Question: I've got an question about UIBezierPath.
For example I've got this path:

Now I want to have a color gradient from white to red. From left to right.
Here is my code:
'''
UIBezierPath *bezierPath;
bezierPath = [UIBezierPath bezierPathWithArcCenter:_center radius:_radius startAngle:((4 * angle)) endAngle:(((20) * angle)) clockwise:YES];
[bezierPath addLineToPoint:_center];
[bezierPath closePath];
UIColor *color = [UIColor colorWithHue:0/sectors saturation:1. brightness:1. alpha:1];
[color setFill];
[color setStroke];
[bezierPath fill];
[bezierPath stroke];
'''
Can anyone help me?
Edit 1:
I have this color wheel:
<URL>
'''
UIBezierPath *bezierPath;
for ( int i = 0; i < 360; i++) {
bezierPath = [UIBezierPath bezierPathWithArcCenter:_center radius:_radius startAngle:((i * angle)) endAngle:(((i + 1) * angle)) clockwise:YES];
[bezierPath addLineToPoint:_center];
[bezierPath closePath];
UIColor *color = [UIColor colorWithHue:i/sectors saturation:1. brightness:1. alpha:1];
[color setFill];
[color setStroke];
[bezierPath fill];
[bezierPath stroke];
}
'''
but I want this: (With the white Gradient)
<URL>
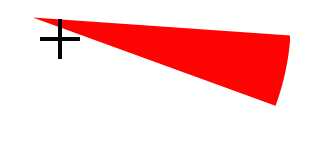
Answer: you can give it a try :)
'''
- (void)drawRect:(CGRect)rect
{
CGFloat arcStep = (M_PI *2) / 360; // M_PI*2 is equivalent of full cirle
BOOL clocklwise = NO;
CGFloat x = CGRectGetWidth(rect) / 2; // circle's center
CGFloat y = CGRectGetHeight(rect) / 2; // circle's center
CGFloat radius = MIN(x, y) / 2;
CGContextRef ctx = UIGraphicsGetCurrentContext();
// draw colorful circle
CGContextSetLineWidth(ctx, radius*2);
for (CGFloat i = 0; i < 360; i+=1)
{
UIColor* c = [UIColor colorWithHue:i/360 saturation:1. brightness:1. alpha:1];
CGContextSetStrokeColorWithColor(ctx, c.CGColor);
CGFloat startAngle = i * arcStep;
CGFloat endAngle = startAngle + arcStep + 0.02;
CGContextAddArc(ctx, x, y, radius, startAngle, endAngle, clocklwise);
CGContextStrokePath(ctx);
}
// drawing circles then, you might want few of them - smaller radius and less alpha with each step
UIColor* c = [[UIColor whiteColor] colorWithAlphaComponent: 0.03];
for (CGFloat fillRadius = radius/2; fillRadius > 0; fillRadius -= 1.f)
{
CGContextSetLineWidth(ctx, fillRadius*2);
CGContextSetStrokeColorWithColor(ctx, c.CGColor);
CGContextAddArc(ctx, x, y, fillRadius, 0, M_PI * 2, clocklwise);
CGContextStrokePath(ctx);
}
}
'''